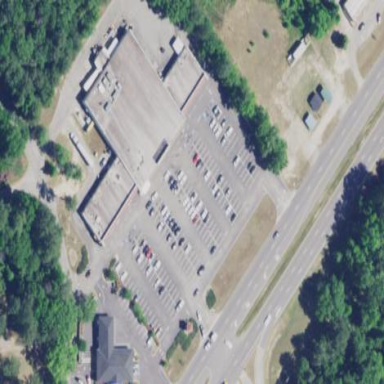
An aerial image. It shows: Retail area.